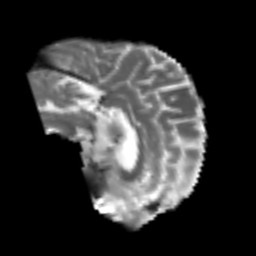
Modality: T2w
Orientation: sagittal
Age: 47
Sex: male
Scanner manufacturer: siemens
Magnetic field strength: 3 T
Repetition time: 4.999 s
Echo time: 0.07946 s